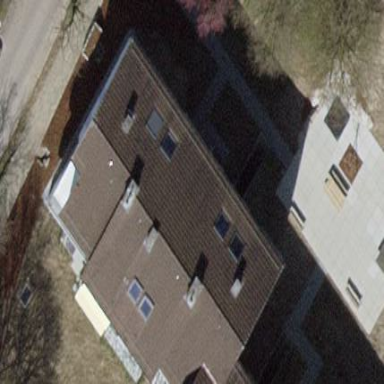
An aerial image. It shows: Gabled apartments building with pitched roof.